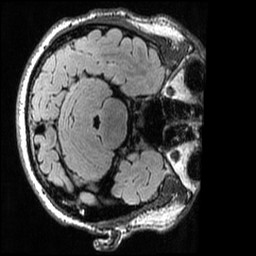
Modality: T2w
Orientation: axial
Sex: male
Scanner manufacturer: ge
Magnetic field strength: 3 T
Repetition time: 6 s
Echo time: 0.1286 s